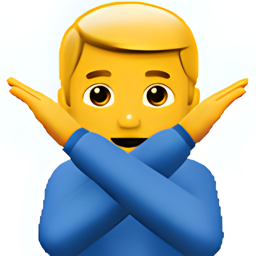
Name: man gesturing not ok
Emoji: 🙅‍♂️
Group: People & Body
Sub-group: person-gesture